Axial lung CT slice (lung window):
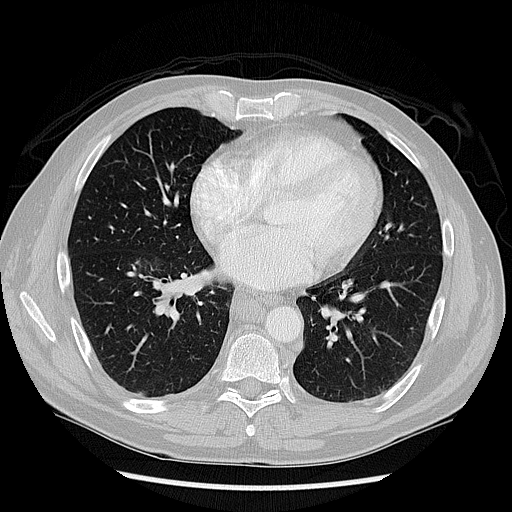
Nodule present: no